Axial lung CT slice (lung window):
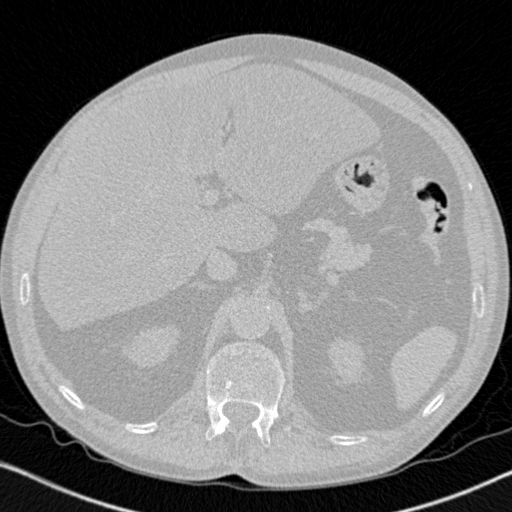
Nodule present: no